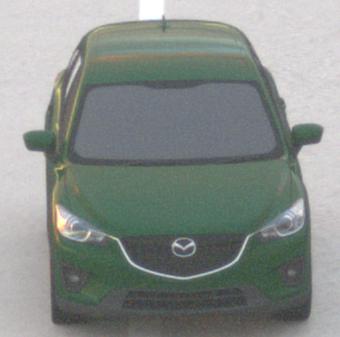
Make: Mazda
Model: CX-5 2.0 SKYACTIV-G 160
Detailed model: CX-5 (GH)
Model produced from: 2012/04
Model produced until: 2015/02
Doors: 5
Color: green
Road condition: dry road
Daytime: sunrise or sunset
Contrast: medium contrast